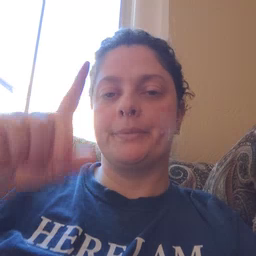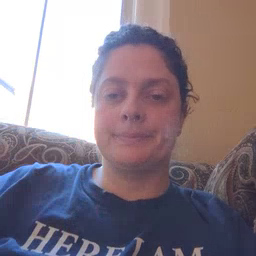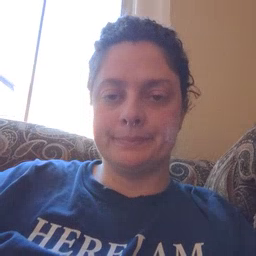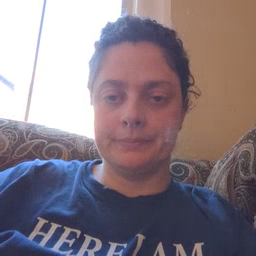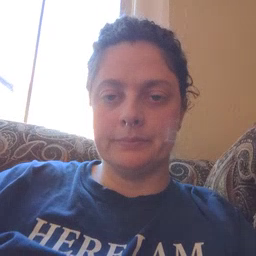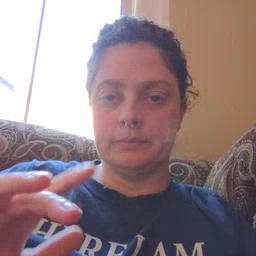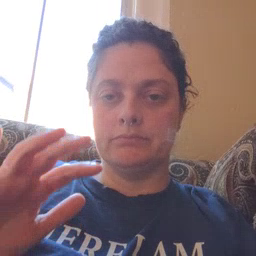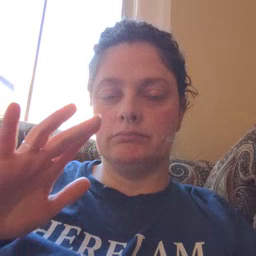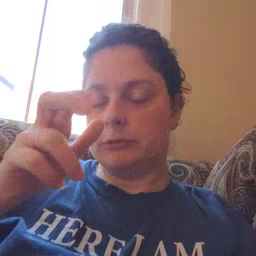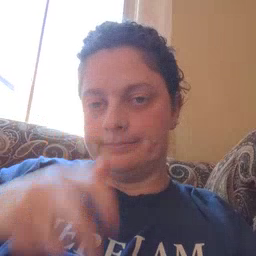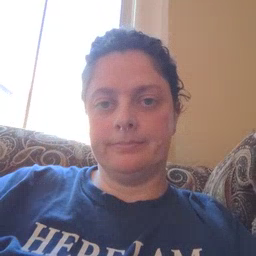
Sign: bug